Field crop: tomato
Growth stage: 2
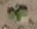
Species: solanum